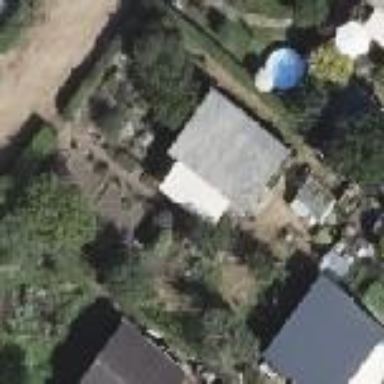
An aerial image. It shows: Plot in the allotments.